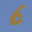
Label: 6